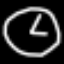
Label: clock